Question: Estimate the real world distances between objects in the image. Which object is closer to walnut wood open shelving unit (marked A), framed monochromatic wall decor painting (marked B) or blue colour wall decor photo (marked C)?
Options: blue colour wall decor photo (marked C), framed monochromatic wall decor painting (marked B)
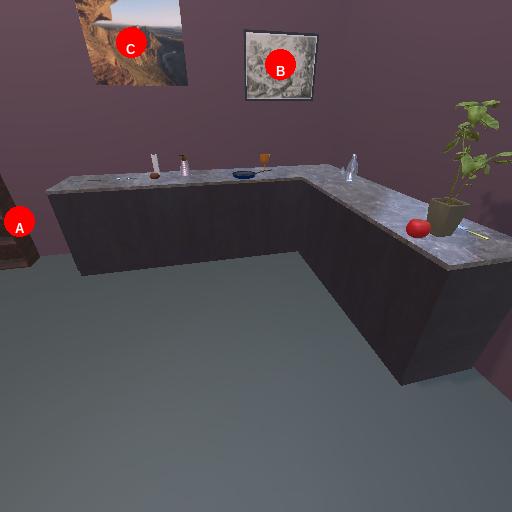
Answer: blue colour wall decor photo (marked C)